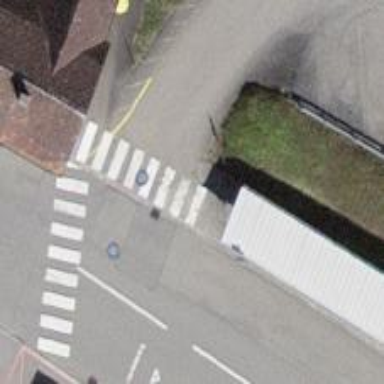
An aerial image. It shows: Uncontrolled road crossing with markings.